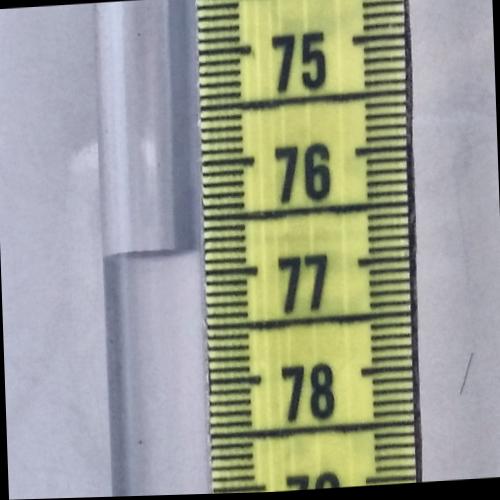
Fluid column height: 76.8 cm